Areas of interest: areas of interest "Scenic Spot"
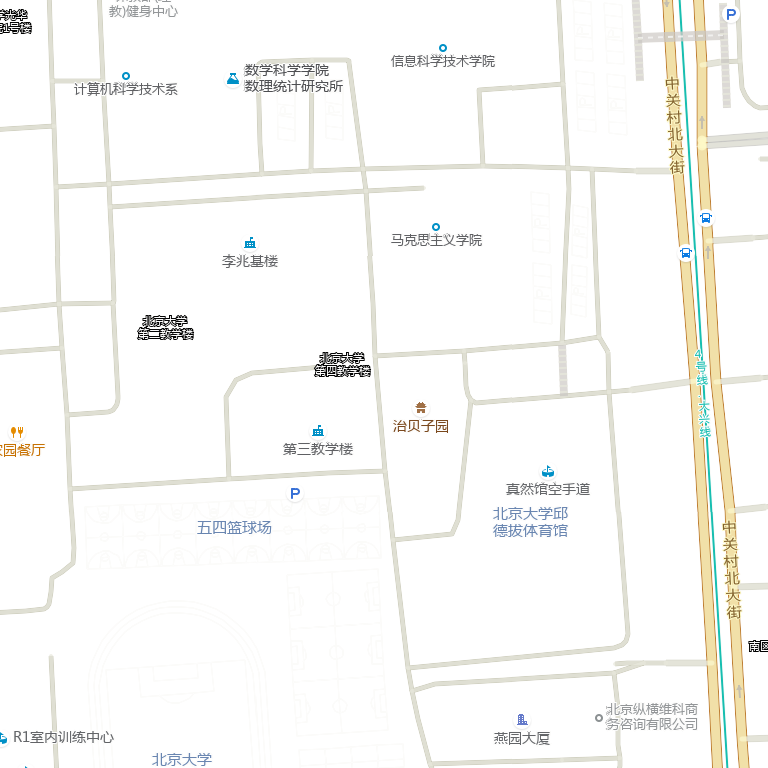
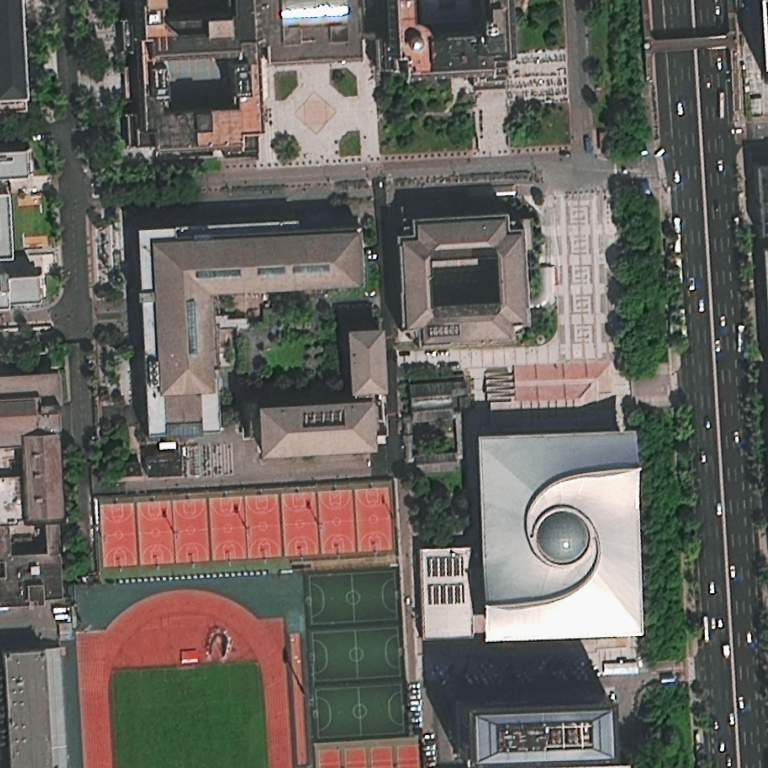